Question: title :
selenium code for handle div pop on same windows
//package booking;
'''
import java.util.concurrent.TimeUnit;
import org.openqa.selenium.By;
import org.openqa.selenium.WebDriver;
import org.openqa.selenium.chrome.ChromeDriver;
public class Dubai {
public static void main(String[] args) throws Exception {
System.setProperty ("webdriver.chrome.driver",
"C:\Users\miyau\Desktop\test\chromedriver.exe");
WebDriver driver = new ChromeDriver();
driver.get("http://www.thomascook.in/");
driver.manage().timeouts().implicitlyWait(30, TimeUnit.SECONDS);
driver.findElement(By.xpath("//div[text()='Not Now']")).click();
System.out.println("operation complit");
}
}
// snapshot of popup## Heading ##
'''

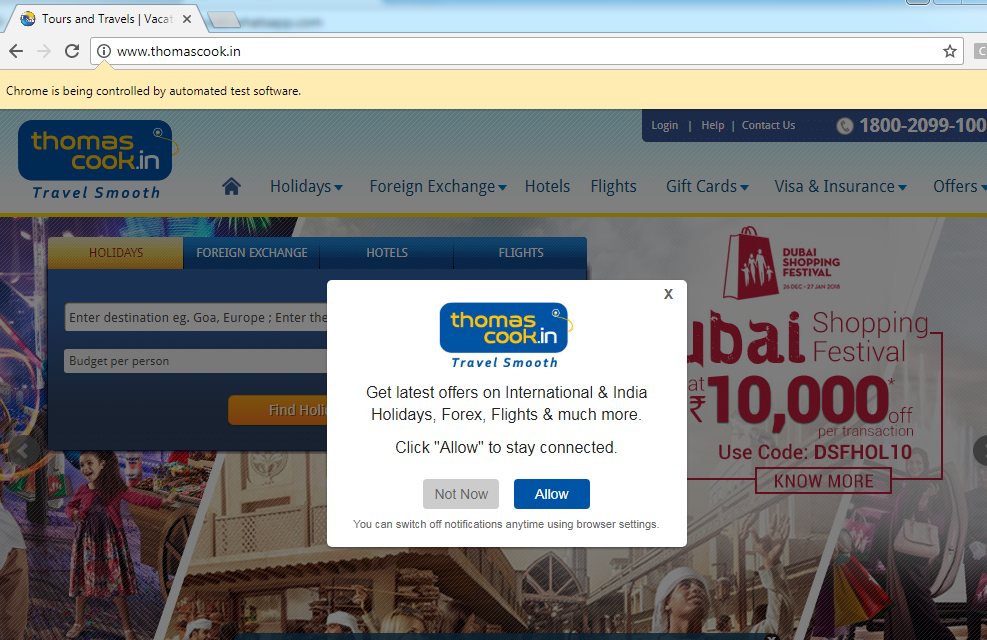
Answer: You can try this code:
'''
public class Dubai {
public static void main(String[] args) throws InterruptedException {
try {
public static void main(String[] args) throws Exception {
System.setProperty ("webdriver.chrome.driver",
"C:\Users\miyau\Desktop\test\chromedriver.exe");
WebDriver driver = new ChromeDriver();
driver.manage().timeouts().implicitlyWait(10, TimeUnit.SECONDS);
WebDriverWait wait=new WebDriverWait(driver,50 );
driver.manage().window().maximize();
Thread.sleep(500);
driver.get("http://www.thomascook.in/");
driver.manage().timeouts().implicitlyWait(30, TimeUnit.SECONDS);
driver.switchTo().frame(driver.findElement(By.xpath("//iframe[@class='__st_preview_frame_bpn']")));
System.out.println(driver.findElement(By.xpath("html/body/div[1]/div[2]/div[3]/span")).getText());
driver.findElement(By.id("__st_bpn_no")).click();
} catch (Exception e) {
e.printStackTrace();
}
}
}
'''